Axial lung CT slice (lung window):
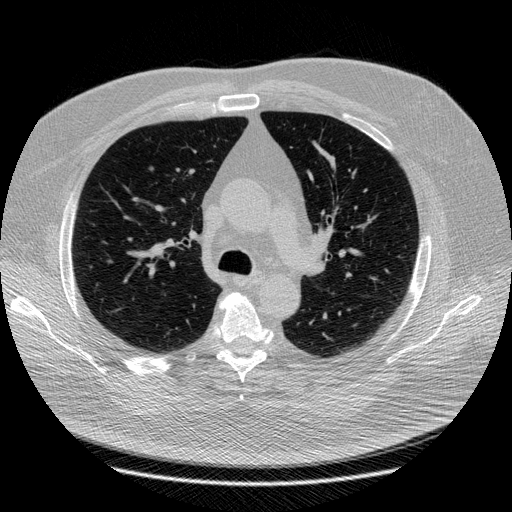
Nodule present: no